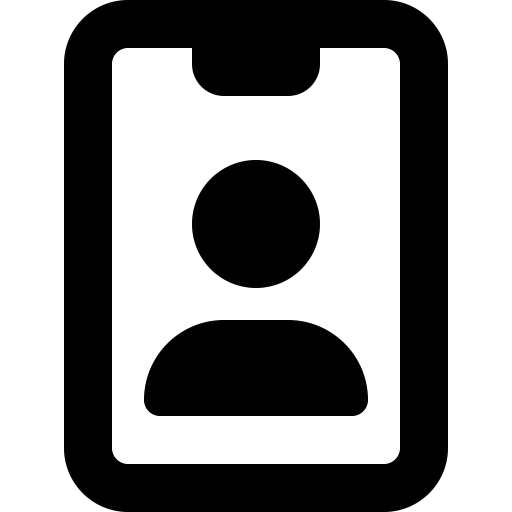
Tags: icon, FontAwesome, fa-icon, outline, id, badge